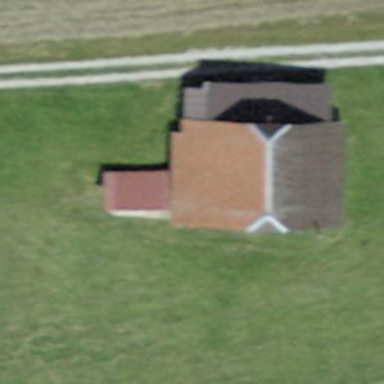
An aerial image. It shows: Rural barn.